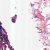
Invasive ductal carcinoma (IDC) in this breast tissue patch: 0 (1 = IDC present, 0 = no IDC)